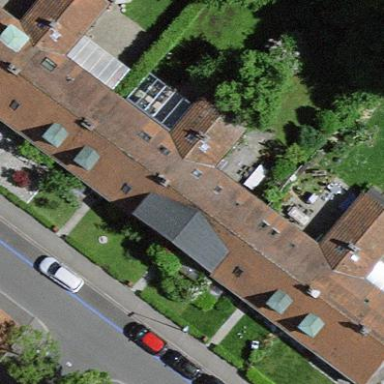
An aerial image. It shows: Terrace building.